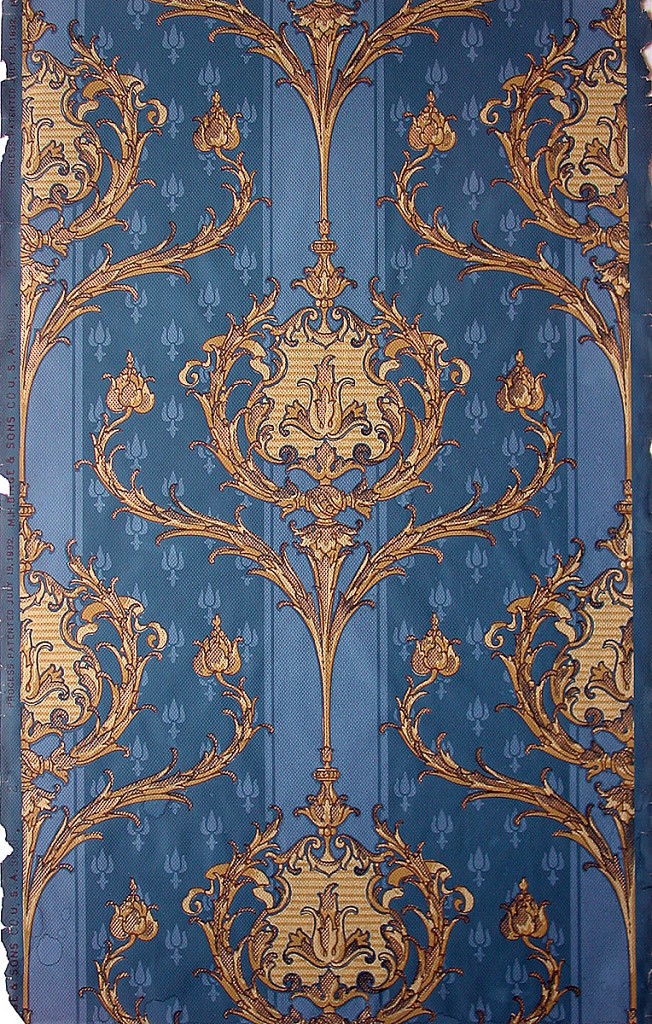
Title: Sidewall
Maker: M.H. Birge & Sons Co., 1834
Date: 1892–1900
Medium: Machine-printed on paper
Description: On textured paper, deep turquoise ground, and patterned stripe of small figures in lighter blue. Dominant pattern: foliate arabesques in shades of gold and yellow. Printed in margin: "Process patented July 19, 1892."